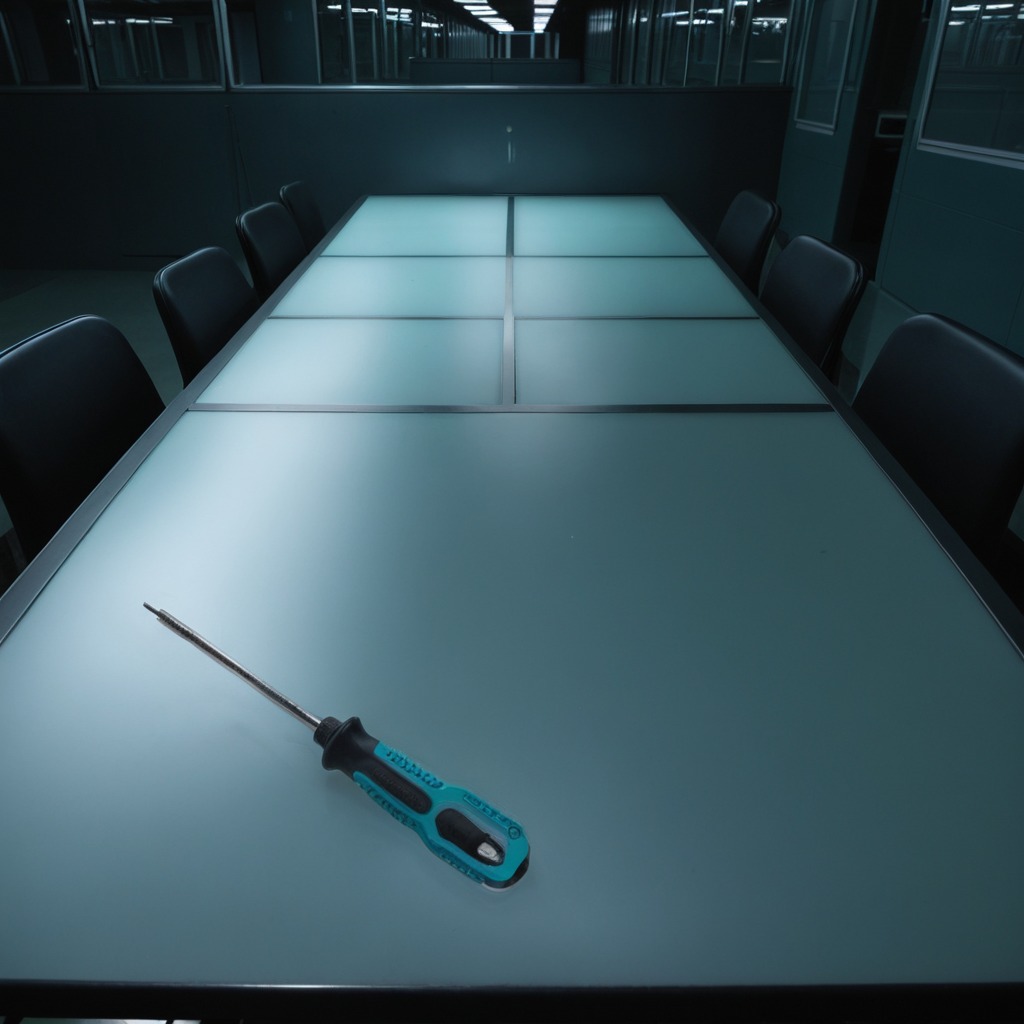
A screwdriver lies on the clean empty table in a railway signal maintenance room.